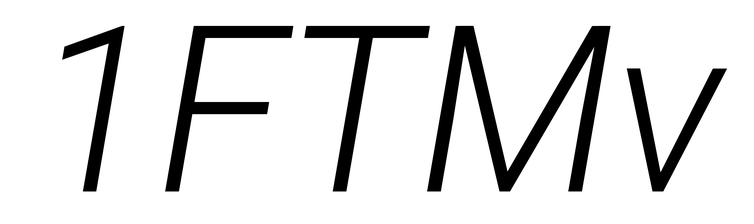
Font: Roboto-Italic_Light_Italic